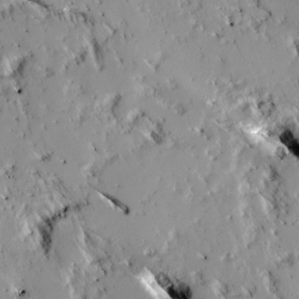
Label: non_frost